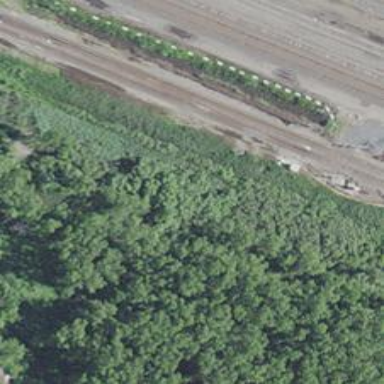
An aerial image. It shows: Junction on the railway.